Question: I will not paste my beans and model classes because there is everything ok with code. Problem is that first loop (ui:repeat) in dashboard.xhtml works fine but second loop (c:forEach) in comments.xhtml is not working.
I tested that #{comment.listComments.size()} in comments.xhtml really returns greater than zero which means that the c:forEach loop HAVE TO go through comments at least one time but it does not happening.
'''
<h:dataTable id="commentout" value="#{messageBean.getComments(msg)}" var="com" rendered="#{not empty messageBean.getComments(msg)}">
<h:column>
<div>
<b><i>#{com.owner.firstName} #{com.owner.lastName}:</i></b>
<h:outputText value=" #{com}" />
<h:commandLink style="margin: 0 0 0 10px; padding: 0;" styleClass="add_comment" value="Answer" action="#{commentBean.createCommentOnComment(com)}" />
</div>
<ui:repeat value="#{com.listComments}" var="comment" rendered="#{com.hasChildren}">
<ui:include src="comments.xhtml" />
</ui:repeat>
</h:column>
</h:dataTable>
'''
'''
<ui:composition xmlns="http://www.w3.org/1999/xhtml"
xmlns:ui="http://java.sun.com/jsf/facelets"
xmlns:c="http://java.sun.com/jsp/jstl/core"
xmlns:h="http://xmlns.jcp.org/jsf/html">
<div style="margin-left: 20px;">
<div>
<b><i>>#{comment.owner.firstName} #{comment.owner.lastName}:</i></b>
<h:outputText value=" #{comment}" />
<h:commandLink style="margin: 0 0 0 10px; padding: 0;" styleClass="add_comment" value="Answer" action="#{commentBean.createCommentOnComment(comment)}" />
</div>
<c:when test="#{comment.hasChildren}">
#{comment.listComments.size()} <!-- Visual test for checking if it is really greater than zero -->
<c:forEach items="#{comment.listComments}" var="comment">
<ui:include src="comments.xhtml" />
</c:forEach>
</c:when>
</div>
</ui:composition>
'''

If I change the '<c:forEach />' to '<ui:repeat />' and instead of using '</c:when>' use "rendered" attribute, it stuck and gives me error "Overflow".
Why '<ui:repeat />' with '<ui:include />' in summary gives me Overflow error?
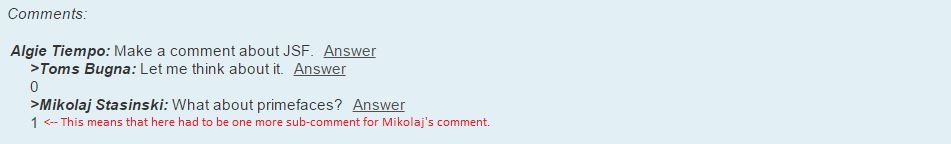
Answer: Thanks to @BalusC, I got information for successful solution from this source:
<URL>.
The code that I have got written dashboard.xhtml is only one part of all code. This part is inside two more dataTables. I don't know if dataTables also are connected with this problem but for less problems I changed them to '<c:when>', '<c:forEach>' and simple '<div>' tags.
The problem solved at the moment when I changed all '<ui:include>' to '<c:forEach>' tags.
If You meet problem like I had, then here are the steps that You should do for reaching the solution:
'''
<h:dataTable value="#{messageBean.getComments(msg)}" var="com" rendered="#{not empty messageBean.getComments(msg)}">
<h:column>
<div>
...
</div>
</h:column>
</h:dataTable>
'''
'''
<c:when test="#{not empty messageBean.getComments(msg)}">
<c:forEach items="#{messageBean.getComments(msg)}" var="com">
<div>
...
</div>
</c:forEach>
</c:when>
'''
'''
<ui:repeat value="#{com.listComments}" var="comment" rendered="#{com.hasChildren}">
<ui:include src="comments.xhtml" />
</ui:repeat>
'''
'''
<c:when test="#{com.hasChildren}">
<c:forEach items="#{com.listComments}" var="subComment">
<ui:include src="comments.xhtml">
<ui:param name="comment" value="#{subComment}" />
</ui:include>
</c:forEach>
</c:when>
'''
3.1) Split '<ui:include>' tag and put the '<ui:param />' tag inside of it!
3.2) For '<ui:include>' tag use different "var" parameter than '<ui:param />' tag's "name" parameter has .